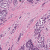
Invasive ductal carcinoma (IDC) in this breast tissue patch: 1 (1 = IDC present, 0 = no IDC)